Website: crate-barrel
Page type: billing-address
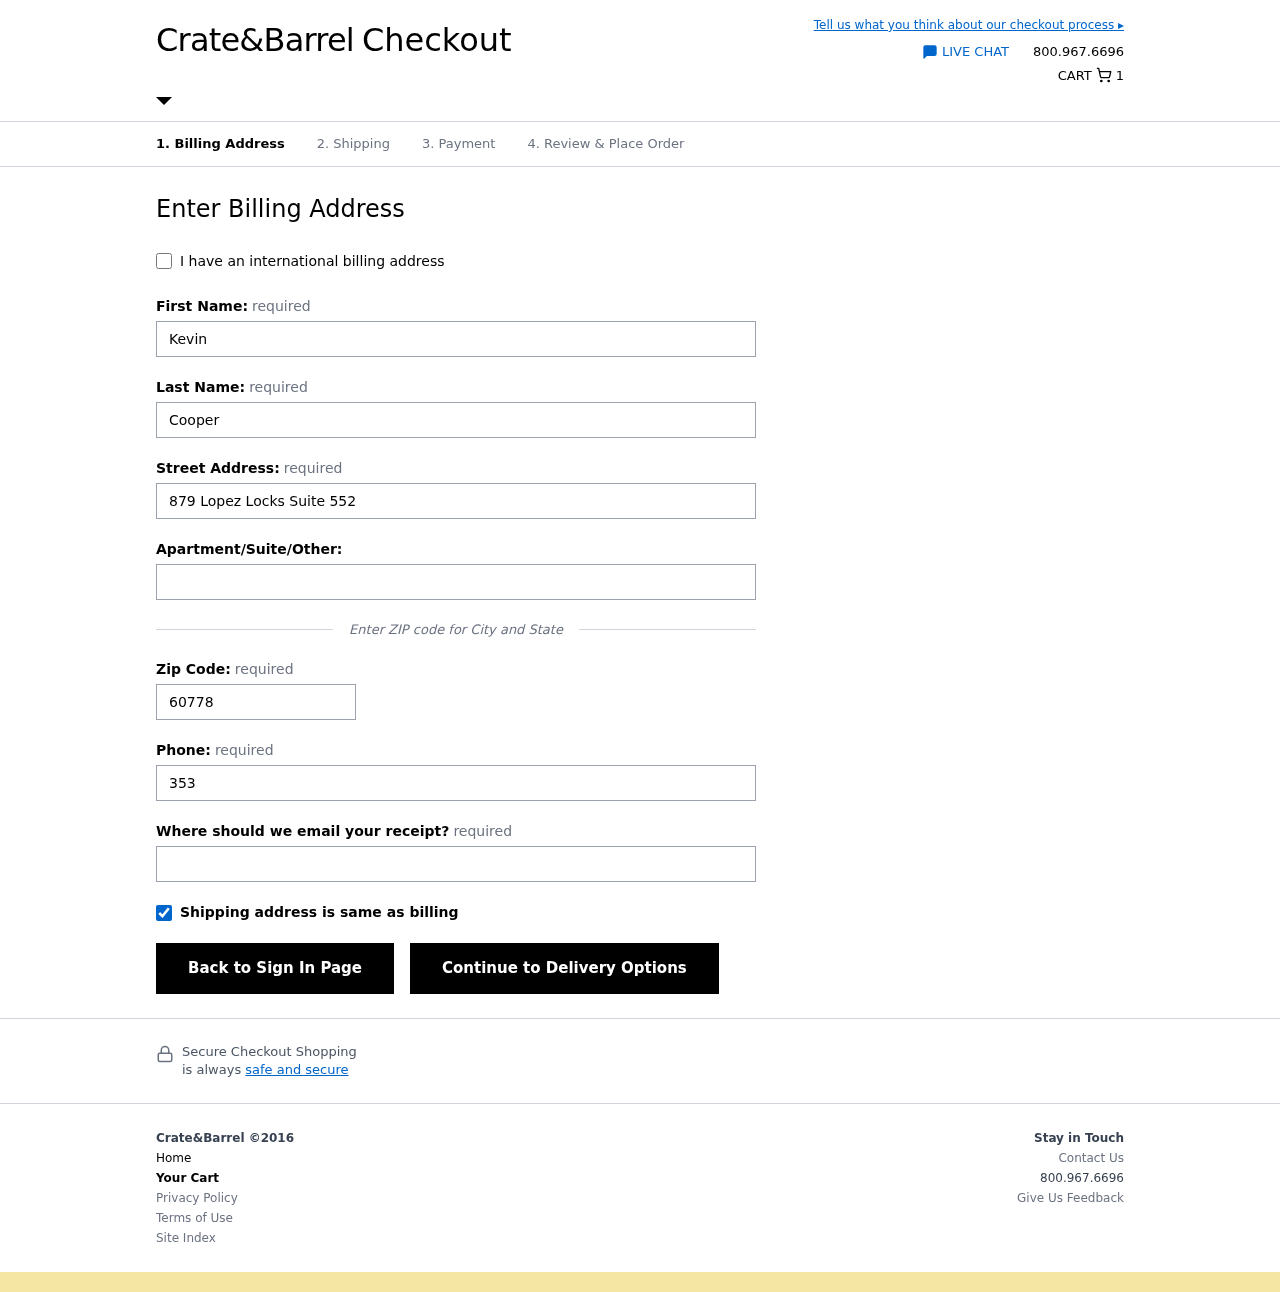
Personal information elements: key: PII_EMAIL
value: kcooper@hotmail.com
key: PII_FIRSTNAME
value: Kevin
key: PII_LASTNAME
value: Cooper
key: PII_PHONE
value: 3535368657
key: PII_POSTCODE
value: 60778
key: PII_STREET
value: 879 Lopez Locks Suite 552
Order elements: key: ORDER_NUM_ITEMS
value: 1